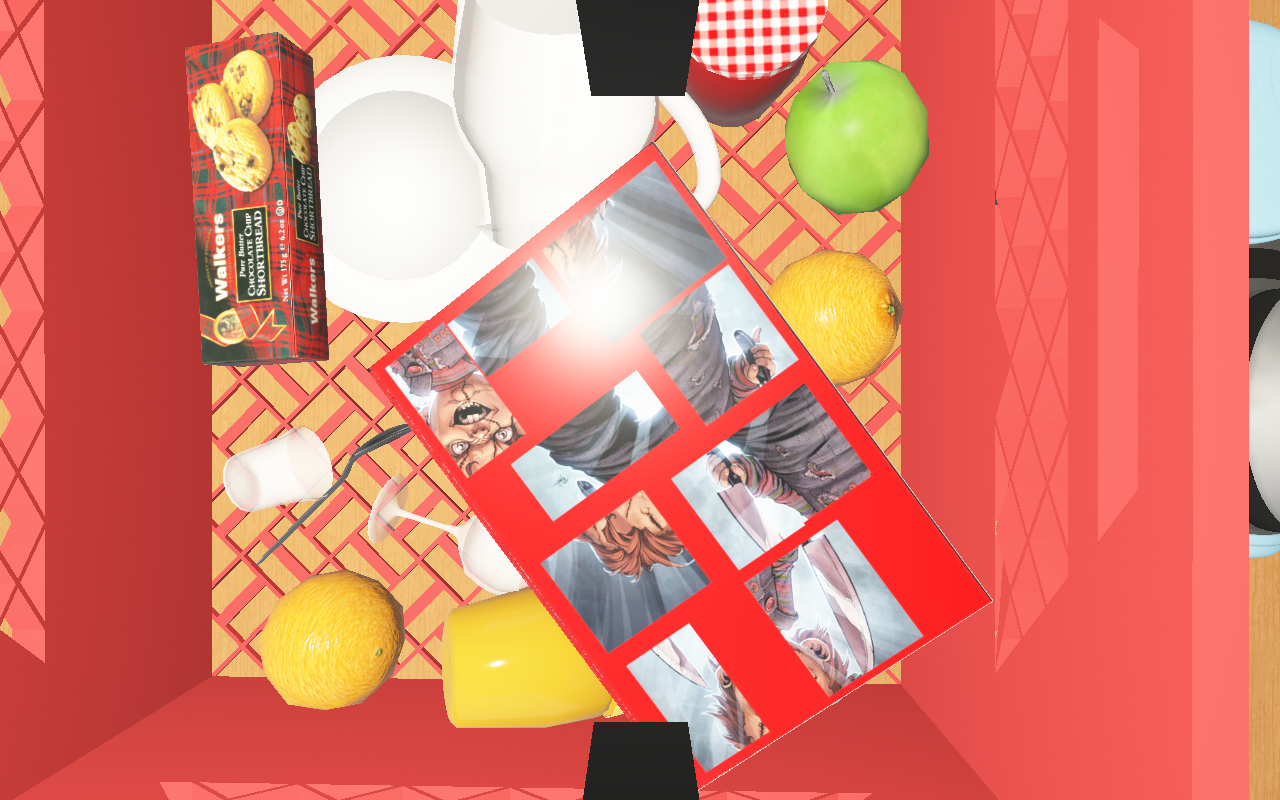
Objects in the scene:
carafe
water bottle
apple
orange
spoon
wineglass
honey jar
jam jar
cereal box
biscuit box